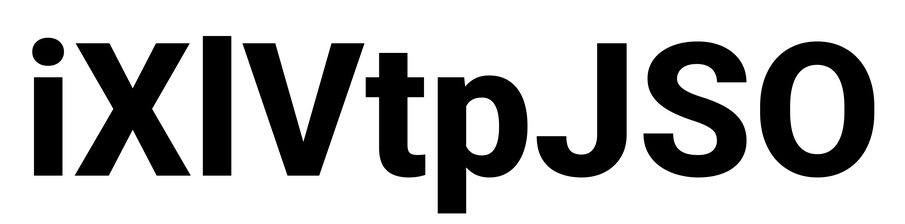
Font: Roboto_ExtraBold